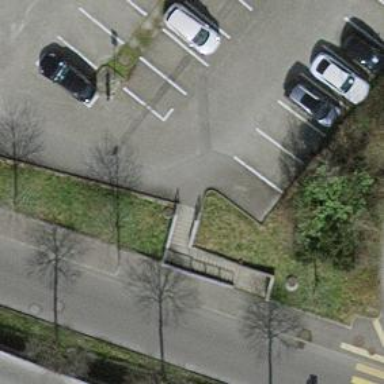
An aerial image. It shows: Set of steps on the road.